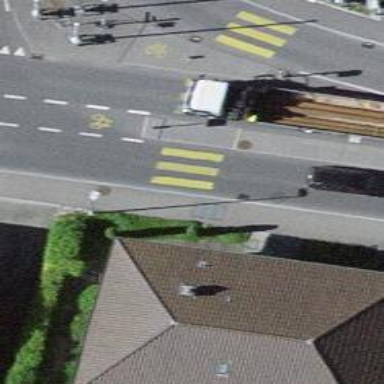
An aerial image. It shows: Zebra crossing with pedestrian island.